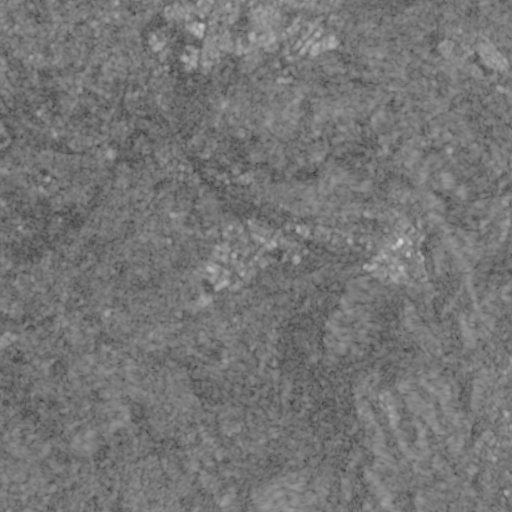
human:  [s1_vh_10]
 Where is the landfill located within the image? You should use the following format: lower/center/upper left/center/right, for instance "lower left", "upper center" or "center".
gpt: The landfill is located in the center right of the image.
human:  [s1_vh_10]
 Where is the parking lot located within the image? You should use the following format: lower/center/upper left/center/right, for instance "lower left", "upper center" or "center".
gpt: The parking lot is located in the upper left of the image.
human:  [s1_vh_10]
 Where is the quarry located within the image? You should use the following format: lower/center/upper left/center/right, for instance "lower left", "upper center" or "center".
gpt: The quarry is located in the center right of the image.
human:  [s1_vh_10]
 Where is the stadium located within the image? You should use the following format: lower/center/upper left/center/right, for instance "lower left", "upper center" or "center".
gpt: The stadium is located in the upper center of the image.
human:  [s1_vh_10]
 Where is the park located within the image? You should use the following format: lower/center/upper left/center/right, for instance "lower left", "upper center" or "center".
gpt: There is no park in the image.

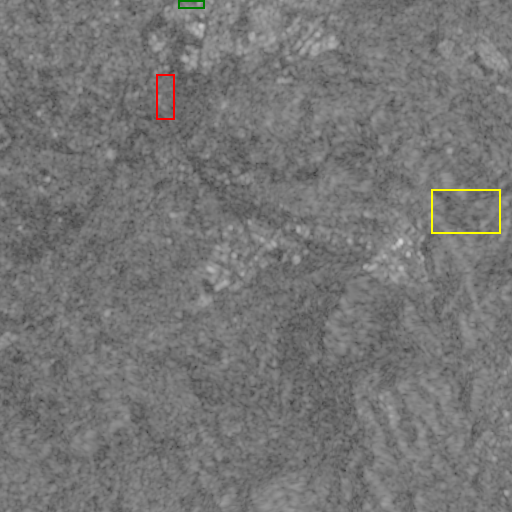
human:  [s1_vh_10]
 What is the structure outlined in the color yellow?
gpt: The structure outlined in yellow is a landfill.
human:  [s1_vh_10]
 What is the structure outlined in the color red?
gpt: The structure outlined in red is a park.
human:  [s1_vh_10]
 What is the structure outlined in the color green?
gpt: The structure outlined in green is a stadium.
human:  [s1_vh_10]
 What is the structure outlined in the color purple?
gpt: There is no purple outline.